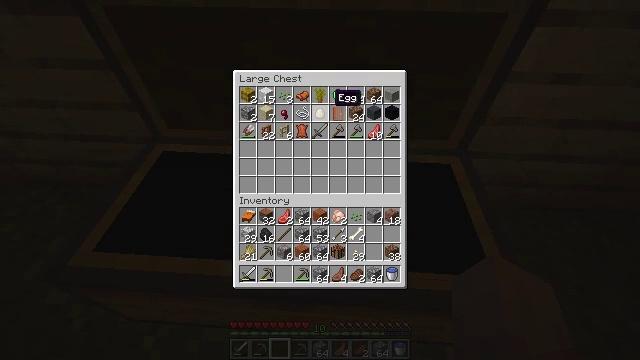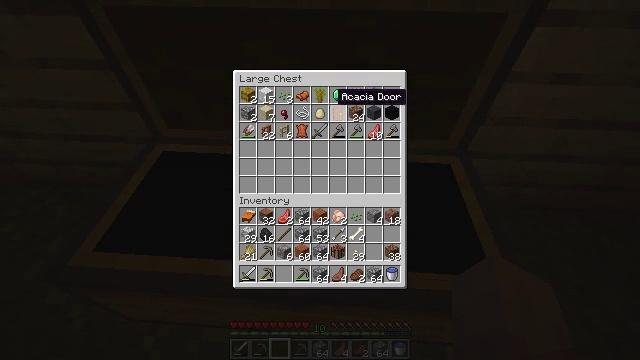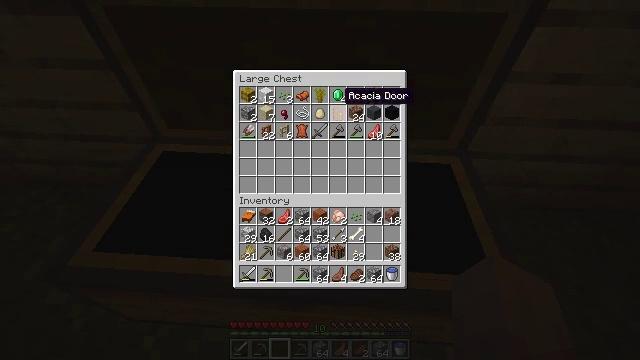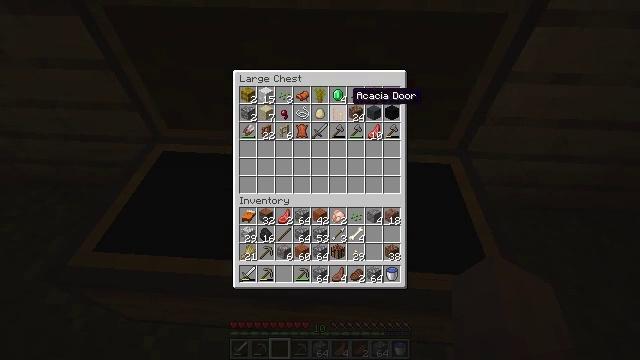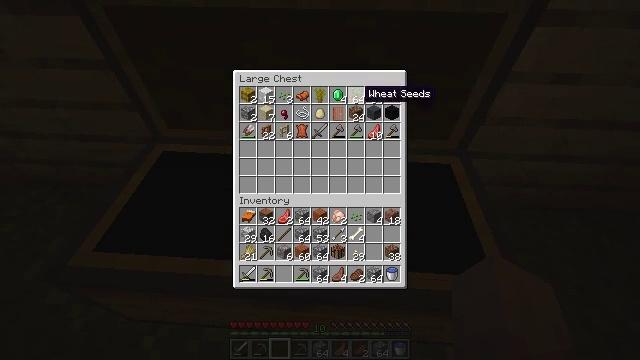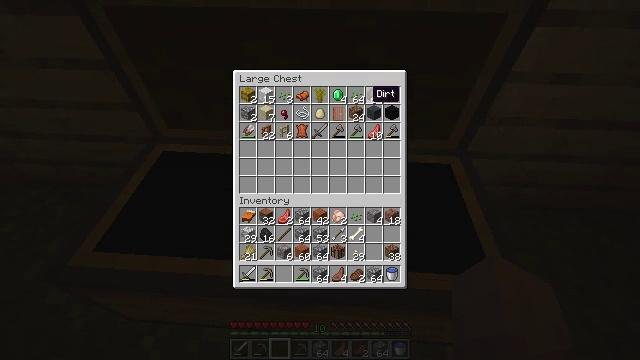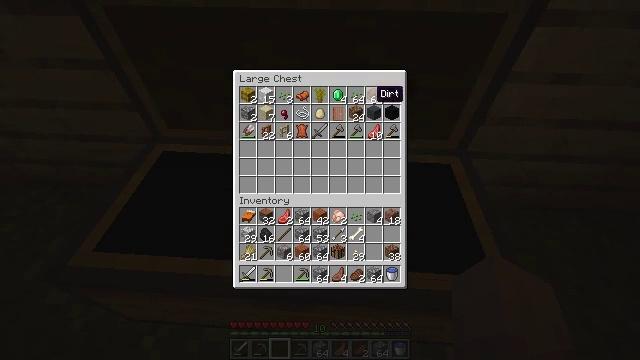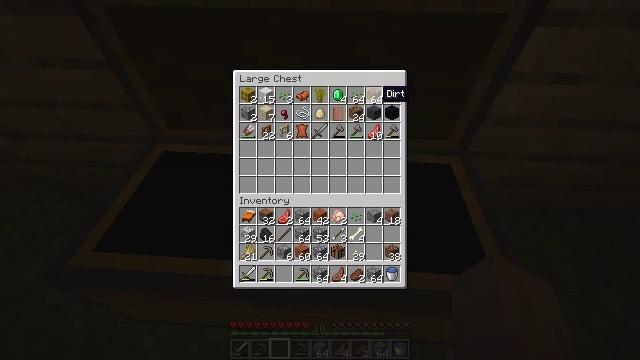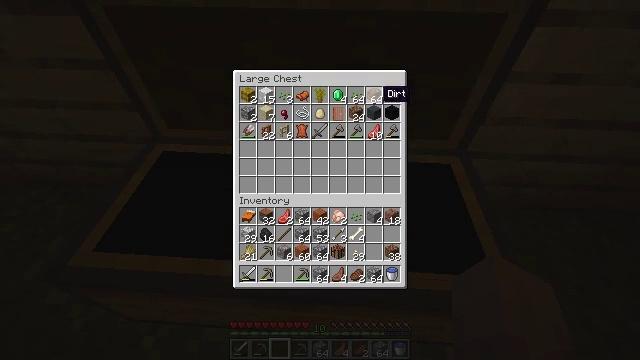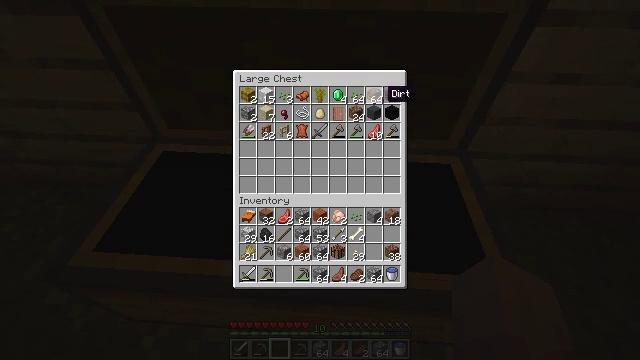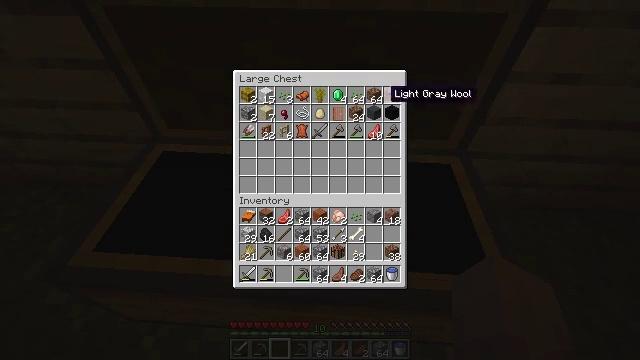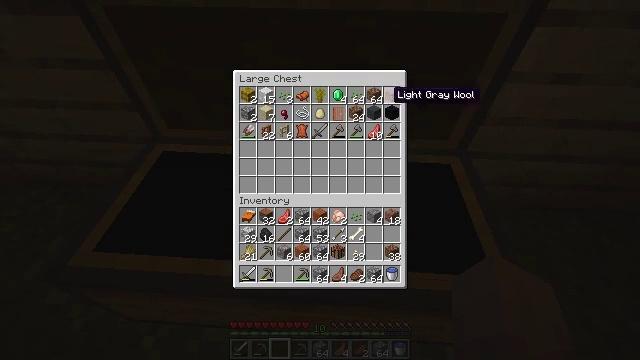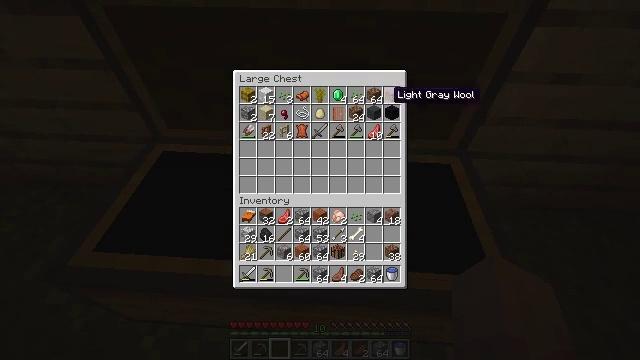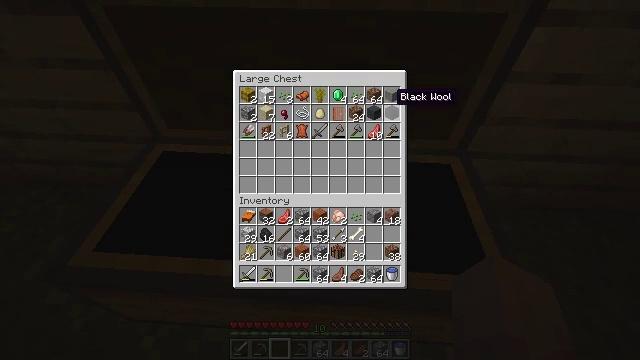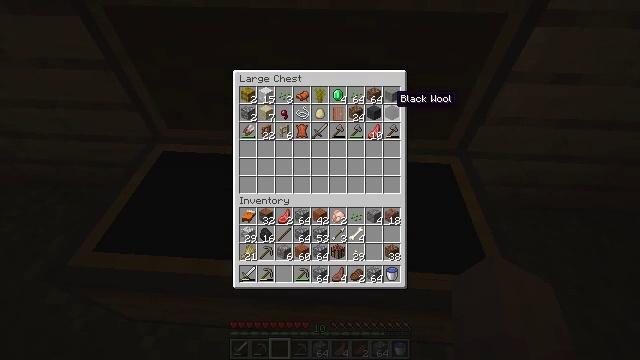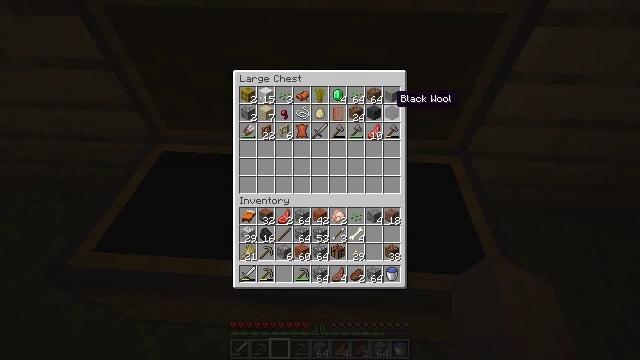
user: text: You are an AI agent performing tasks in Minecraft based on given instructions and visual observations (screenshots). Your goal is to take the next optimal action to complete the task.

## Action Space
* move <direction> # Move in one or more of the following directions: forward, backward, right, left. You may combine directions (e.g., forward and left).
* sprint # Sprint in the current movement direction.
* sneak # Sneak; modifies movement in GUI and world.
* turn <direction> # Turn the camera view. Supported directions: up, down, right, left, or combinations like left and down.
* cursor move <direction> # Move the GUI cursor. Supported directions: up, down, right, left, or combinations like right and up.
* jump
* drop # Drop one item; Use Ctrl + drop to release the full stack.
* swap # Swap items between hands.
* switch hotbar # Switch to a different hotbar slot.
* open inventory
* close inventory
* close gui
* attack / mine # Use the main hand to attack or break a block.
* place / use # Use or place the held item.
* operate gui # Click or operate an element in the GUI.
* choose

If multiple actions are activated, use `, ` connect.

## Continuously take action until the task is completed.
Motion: motion action
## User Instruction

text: Make an acacia button with an acacia plank.
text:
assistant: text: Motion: no_op
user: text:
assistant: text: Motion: cursor move right
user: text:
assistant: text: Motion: cursor move right
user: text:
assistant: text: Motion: cursor move right
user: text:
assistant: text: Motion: cursor move right
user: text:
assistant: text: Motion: no_op
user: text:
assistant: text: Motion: no_op
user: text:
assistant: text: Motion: no_op
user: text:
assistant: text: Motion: no_op
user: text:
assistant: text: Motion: no_op
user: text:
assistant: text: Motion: no_op
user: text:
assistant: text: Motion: no_op
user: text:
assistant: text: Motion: no_op
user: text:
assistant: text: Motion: no_op
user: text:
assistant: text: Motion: no_op
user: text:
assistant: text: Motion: no_op
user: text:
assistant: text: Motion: no_op
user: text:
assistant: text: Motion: no_op
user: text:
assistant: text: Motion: no_op
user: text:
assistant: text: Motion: no_op
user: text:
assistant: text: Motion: no_op
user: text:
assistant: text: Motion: no_op
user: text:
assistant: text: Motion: no_op
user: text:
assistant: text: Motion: cursor move left
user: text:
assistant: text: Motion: cursor move left
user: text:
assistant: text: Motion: cursor move left
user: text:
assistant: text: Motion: cursor move left
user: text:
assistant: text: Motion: cursor move left
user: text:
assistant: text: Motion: no_op
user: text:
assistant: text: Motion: cursor move left